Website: lowes
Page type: billing-address
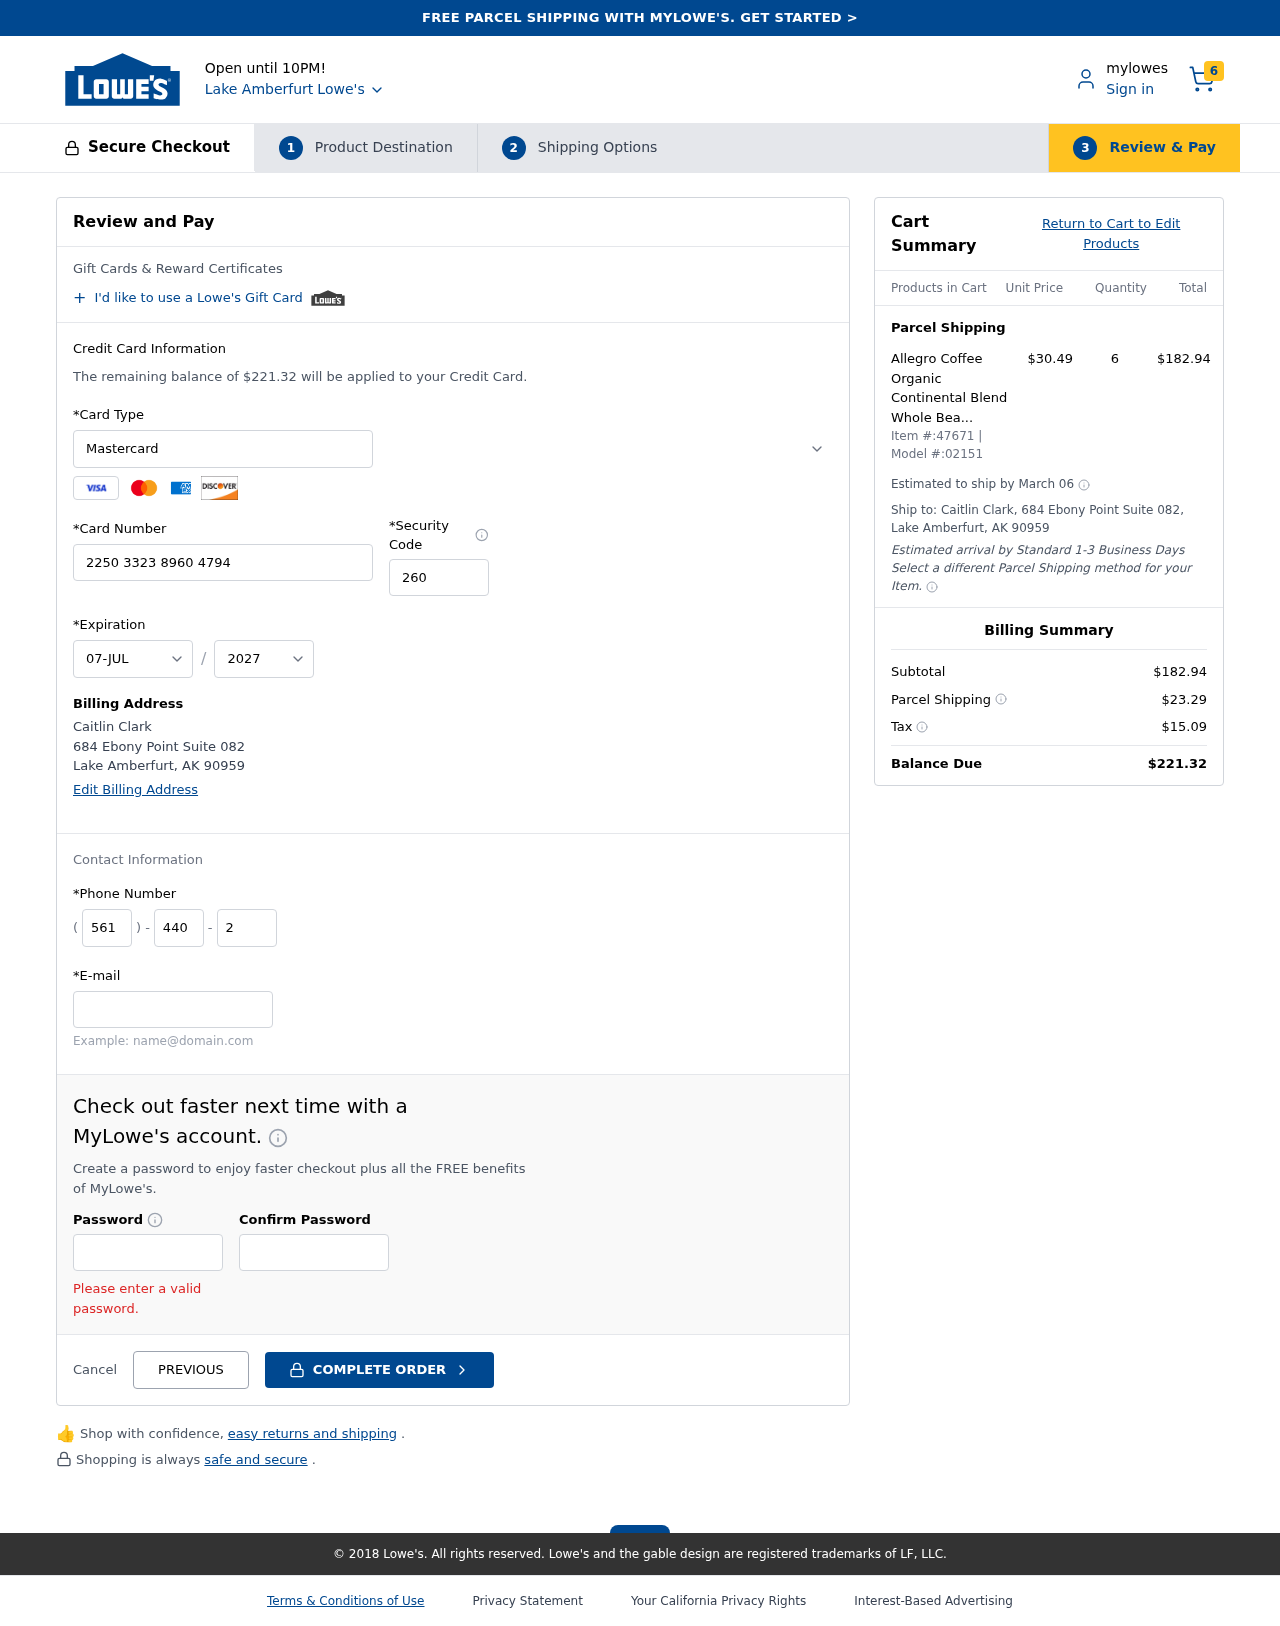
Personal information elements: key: PII_CARD_CVV
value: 260
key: PII_CARD_EXPIRY_MONTH
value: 07
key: PII_CARD_EXPIRY_YEAR
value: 27
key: PII_CARD_NUMBER
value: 2250 3323 8960 4794
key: PII_CARD_TYPE
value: Mastercard
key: PII_CITY
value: Lake Amberfurt
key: PII_CITY_STATE_ZIP
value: Lake Amberfurt, AK 90959
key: PII_EMAIL
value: cclark@hotmail.com
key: PII_FULLNAME
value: Caitlin Clark
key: PII_PHONE_AREA
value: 561
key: PII_PHONE_PREFIX
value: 440
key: PII_PHONE_SUFFIX
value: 2584
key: PII_STREET
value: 684 Ebony Point Suite 082
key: PII_FULLNAME2
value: Caitlin Clark
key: PII_STATE_ABBR
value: AK
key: PII_POSTCODE
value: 90959
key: PII_POSTCODE_FULL
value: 90959
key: PII_CITY_STATE
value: Lake Amberfurt, AK
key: PII_POSTCODE_NUMERIC
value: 90959
Product elements: key: PRODUCT1_NAME
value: Allegro Coffee Organic Continental Blend Whole Bean Coffee, 12 oz
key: PRODUCT1_PRICE
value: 30.49
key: PRODUCT1_QUANTITY
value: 6
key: PRODUCT_ITEM_NUMBER
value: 47671
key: PRODUCT_MODEL_NUMBER
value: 02151
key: PRODUCT1_LINE_TOTAL
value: $182.94
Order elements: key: ORDER_NUM_ITEMS
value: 6
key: ORDER_TOTAL
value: $221.32
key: ORDER_SHIPPING_DATE
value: March 06
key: ORDER_SUBTOTAL
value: $182.94
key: ORDER_SHIPPING_COST
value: $23.29
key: ORDER_TAX
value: $15.09